Question: I want to use 'Gallery' as a horizontal menu so I've taken the code for the <URL>' method as follows...
'''
public View getView(int position, View convertView, ViewGroup parent) {
TextView tv = new TextView(mContext);
tv.setText(mMenuItems[position]);
tv.setLayoutParams(new Gallery.LayoutParams(150, 100));
return tv;
}
'''
The problem I have now is as shown in the image...

As you can see, what should be the 'selected' 'TextView' is 'greyed' (although I can select it) and the other items are 'highlighted and I'd like the reverse. So the question is what is 'Gallery' doing to cause this and how do I override it?
UI stuff is a weak point of mine (I'm learning gradually honest) but I think I need to define styles as explained here...<URL>' method or can I apply them 'globally' to the 'Gallery' somehow?
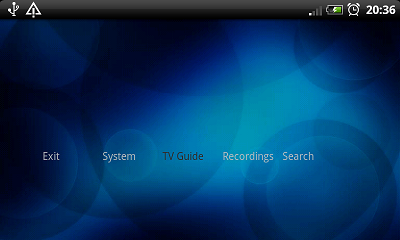
Answer: You can leverage 'getSelectedItemPosition()' to update the view accordingly but you'll need a reference to the Gallery view ('mGallery' below):
'''
public View getView(int position, View convertView, ViewGroup parent) {
TextView tv = new TextView(mContext);
tv.setText(mMenuItems[position]);
tv.setLayoutParams(new Gallery.LayoutParams(150, 100));
if (position == mGallery.getSelectedItemPosition()) {
// set tv properties to make it look selected
} else {
// set tv properties to make it look unselected
}
return tv;
}
'''